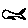
Label: fish